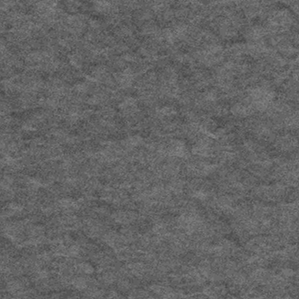
Label: frost